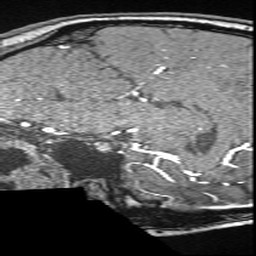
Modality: angio
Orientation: sagittal
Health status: ill
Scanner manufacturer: siemens
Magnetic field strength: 3 T
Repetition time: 0.021 s
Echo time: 0.00343 s